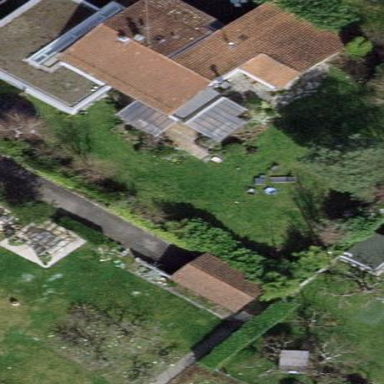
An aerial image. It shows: Garden enclosed by fence.